Field crop: maize
Growth stage: 2
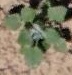
Species: chenopodium